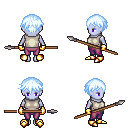
a pixel art fantasy rpg character, female body template, dark elf, purple skin, white sleeveless shirt, magenta pants, white cyan short bangs hairstyle, gold gloves, gold boots, spear, four views (front, back, left, right), 2x2 character sprite sheet, small pixel art, hard edges, no anti-aliasing